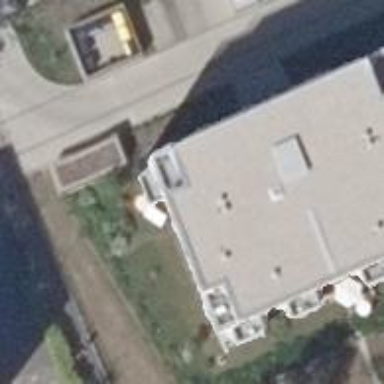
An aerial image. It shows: Building with apartments and flat roof.